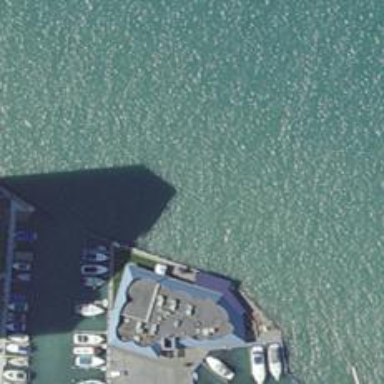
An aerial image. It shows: Marina on leisure land.